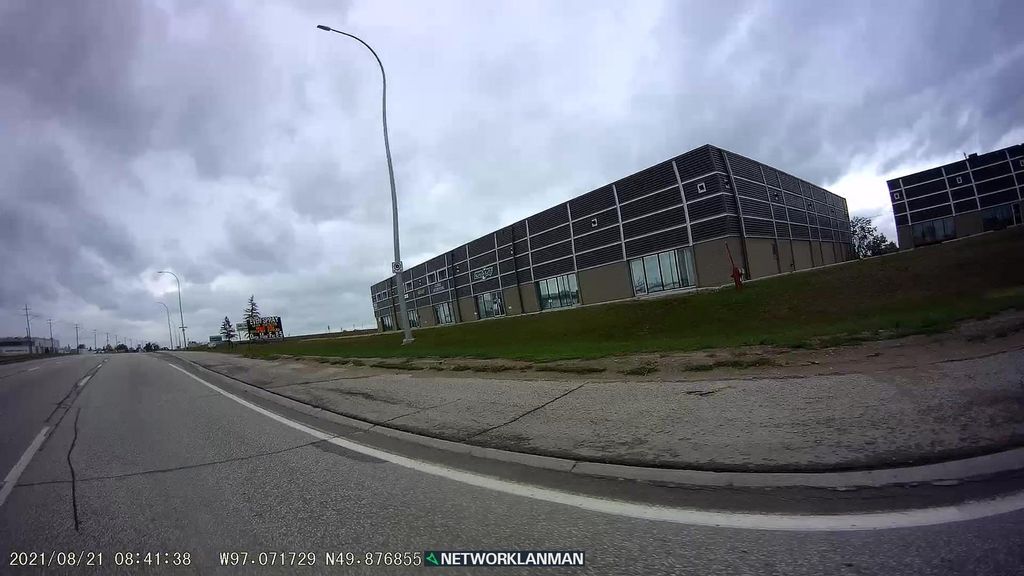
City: winnipeg